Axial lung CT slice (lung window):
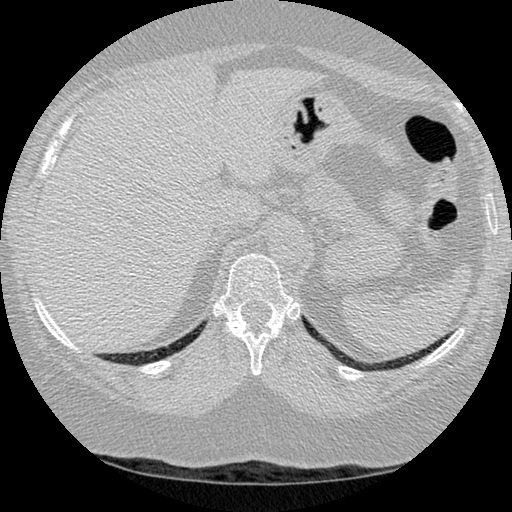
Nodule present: no